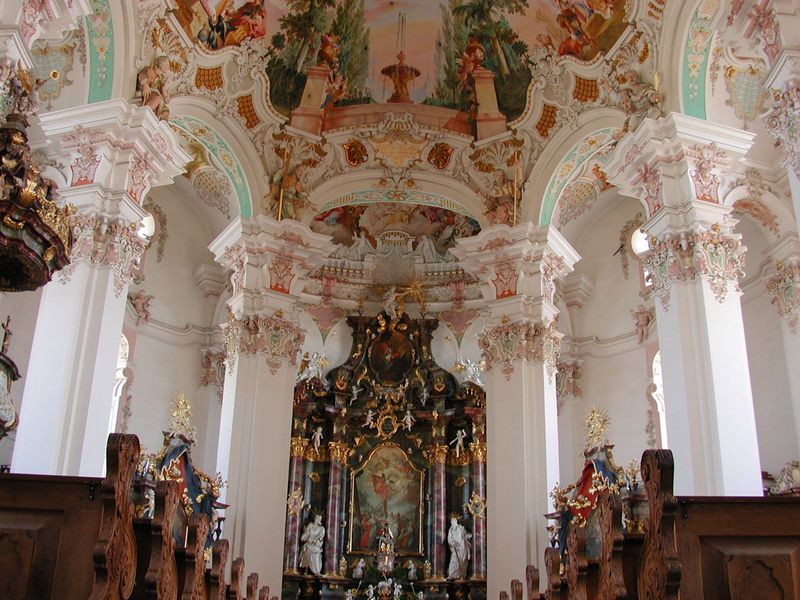
Titel: Steinhausen, Unserer lieben Frau, Pfarrkirche St. Peter und Paul
Künstler: Dominikus Zimmermann
Standort: Steinhausen, Unserer lieben Frau, Pfarrkirche St. Peter und Paul (EU - D - BW)
Schlagwörter: blau, gemälde, himmel, weiß, grün, fenster, grau, hell, holz, marmor, pfeiler, schwarz, säulen, ornament, barock, stein, innenraum, kirche, gold, decke, rokoko, rosa, brunnen, engel, skulptur, statue, bilder, kuppel, gestühl, verzierung, kronleuchter, stuck, innenansicht, hoch, foto, fotografie, paradies, gewölbe, bayern, altar, bänke, kapitelle, kathedrale, wappen, kirchenbank, heiligenschein, gesims, kirchenbänke, statuen, kanzel, jesus, heilige, deckengemälde, fresko, prunk, sakral, ausschnit, deckenmalerei, sitzbänke, schalldeckel, prächtig, heiligenfiguren, prunkvoll, freske, rockoko, marmaor, brunnne, gewoölpt, gewölpt